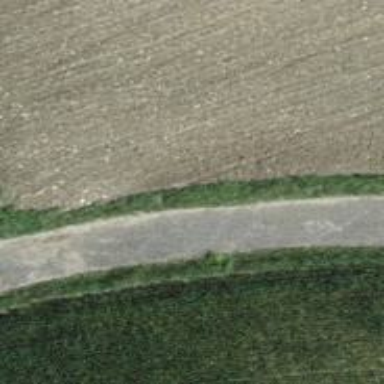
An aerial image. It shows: Well-maintained track road with grade 1 tracktype.